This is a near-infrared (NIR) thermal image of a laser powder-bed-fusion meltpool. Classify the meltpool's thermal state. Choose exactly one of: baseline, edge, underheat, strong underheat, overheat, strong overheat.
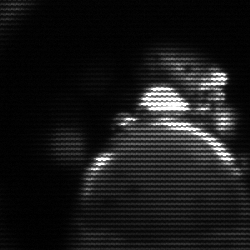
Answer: edge